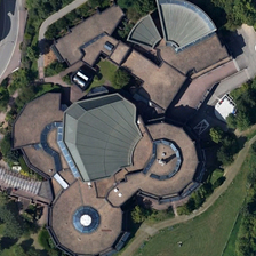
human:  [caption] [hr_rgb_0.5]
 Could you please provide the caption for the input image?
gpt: Brown roofs and fence buildings on glass roofs along the road lie on the lawn amid bushes.

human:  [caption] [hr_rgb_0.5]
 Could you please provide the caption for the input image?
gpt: The brown and glass roofs of the Pleuigon Building near the highway lie on the lawn amid bushes.

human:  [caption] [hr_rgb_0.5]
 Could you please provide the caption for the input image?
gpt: the center is composed of three brown circles and near the forest .

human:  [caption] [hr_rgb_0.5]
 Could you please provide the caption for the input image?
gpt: this is a mordenly designed center with brown roof .

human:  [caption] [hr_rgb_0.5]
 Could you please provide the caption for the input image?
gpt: a large complicated center building is surrounded by many green trees .